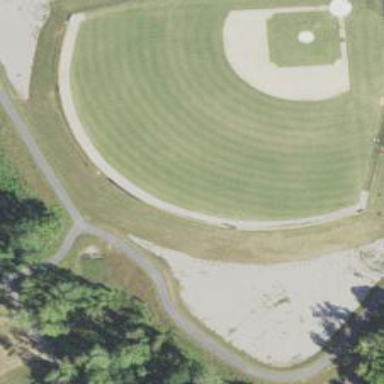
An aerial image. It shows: Baseball pitch for leisure land activities.